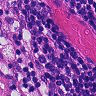
Metastatic tissue present: no